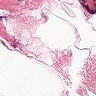
Metastatic tissue present: no